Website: home-depot
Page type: cart
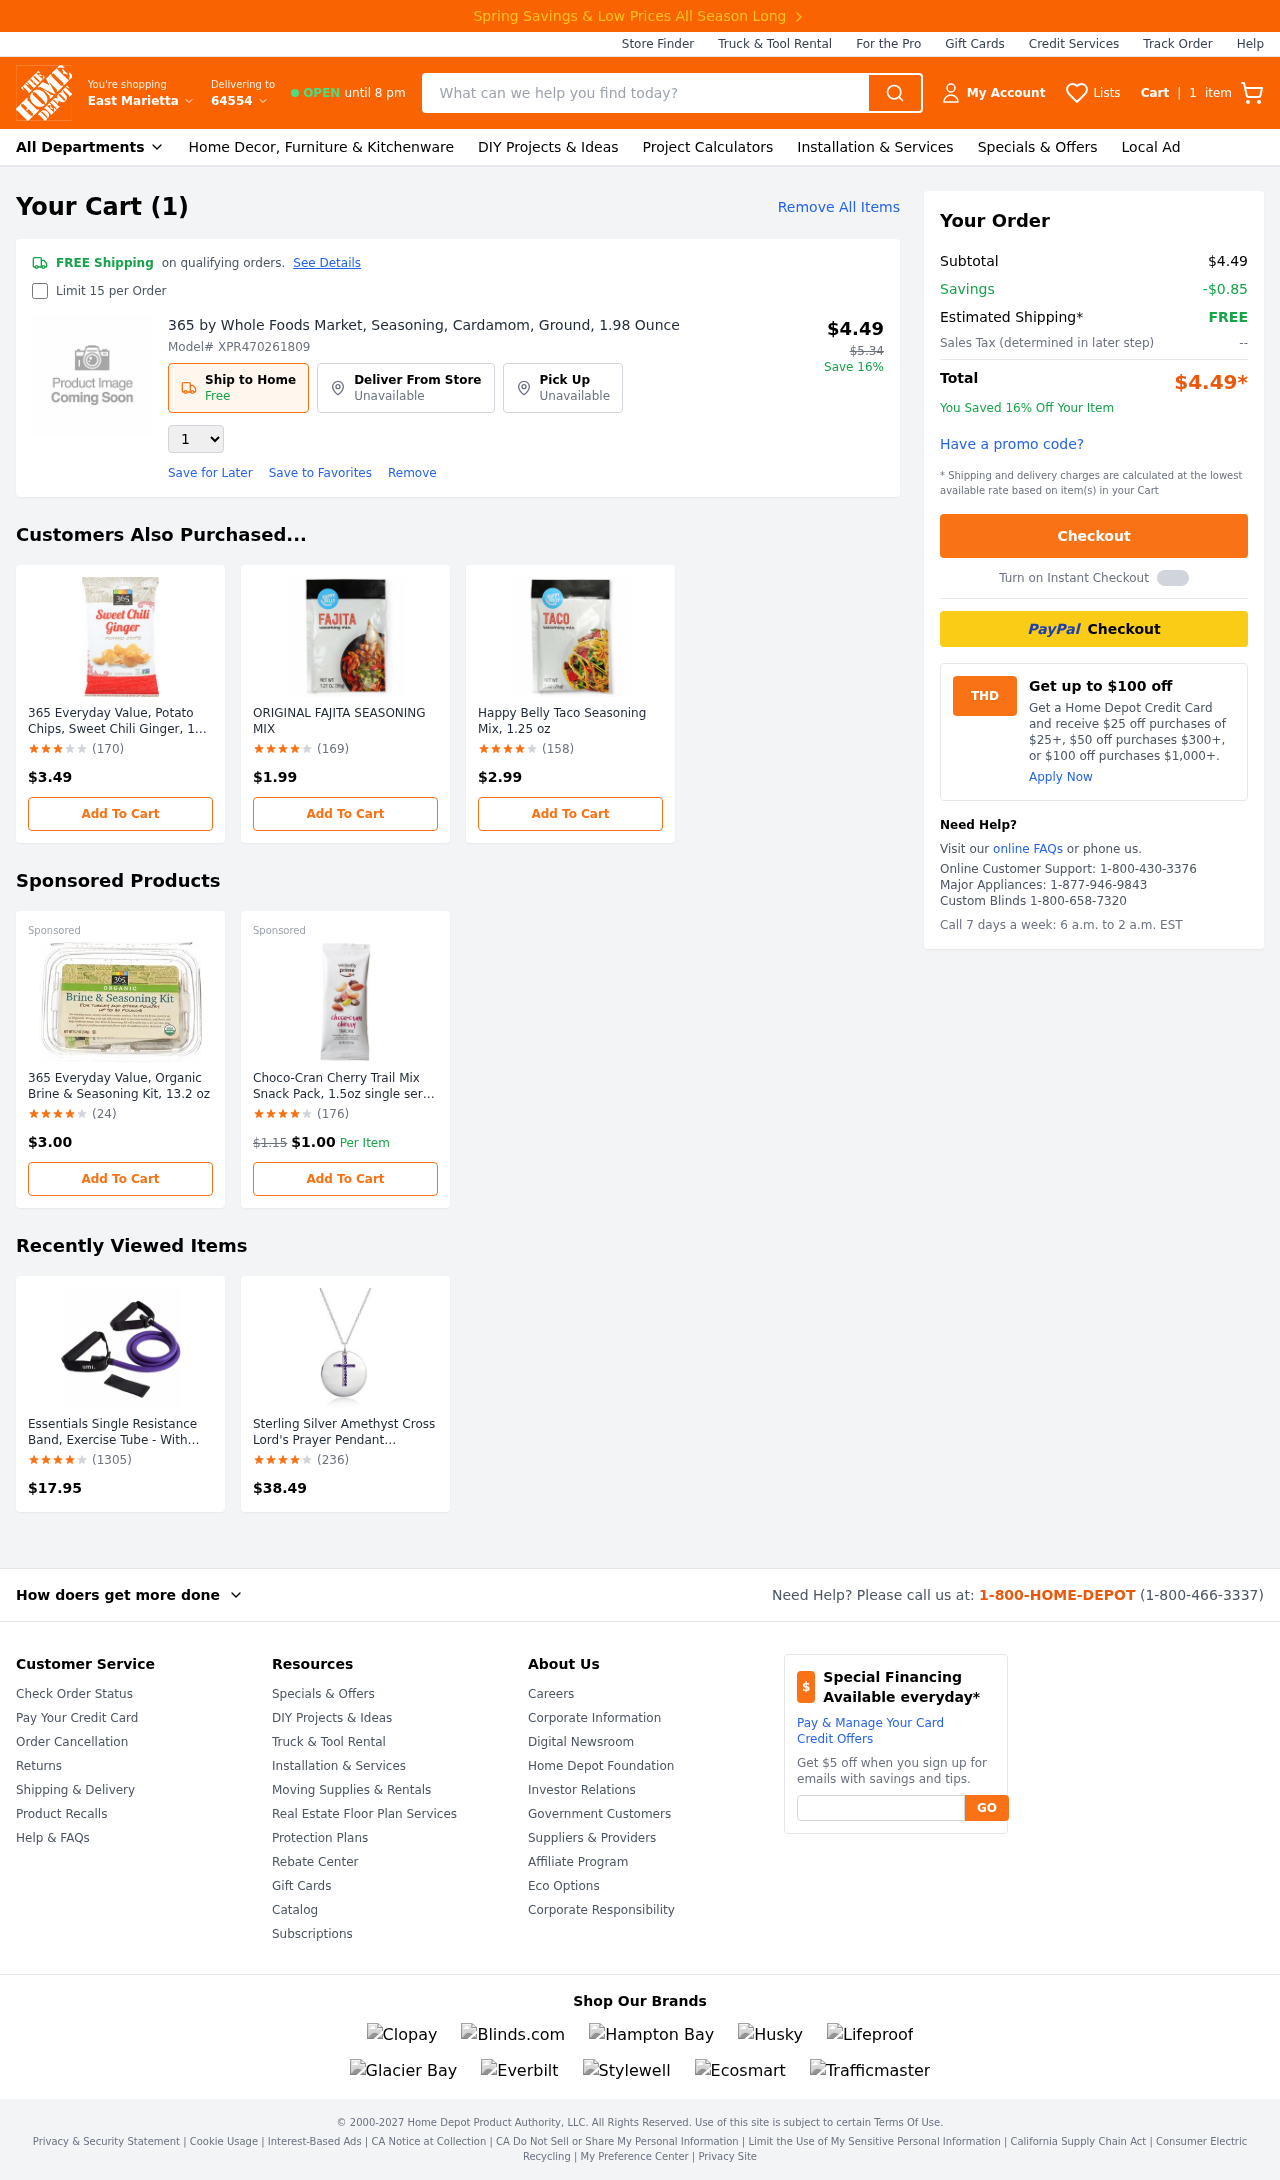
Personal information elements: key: PII_POSTCODE
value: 64554
Product elements: key: PRODUCT1_NAME
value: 365 by Whole Foods Market, Seasoning, Cardamom, Ground, 1.98 Ounce
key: PRODUCT1_PRICE
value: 4.49
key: PRODUCT1_QUANTITY
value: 1
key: PRODUCT2_NAME
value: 365 Everyday Value, Potato Chips, Sweet Chili Ginger, 10 oz
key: PRODUCT2_NUM_RATINGS
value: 170
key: PRODUCT2_PRICE
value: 3.49
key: PRODUCT2_RATING
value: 3.5
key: PRODUCT3_NAME
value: ORIGINAL FAJITA SEASONING MIX
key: PRODUCT3_NUM_RATINGS
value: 169
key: PRODUCT3_PRICE
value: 1.99
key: PRODUCT3_RATING
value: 4.4
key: PRODUCT4_NAME
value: Happy Belly Taco Seasoning Mix, 1.25 oz
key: PRODUCT4_NUM_RATINGS
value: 158
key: PRODUCT4_PRICE
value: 2.99
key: PRODUCT4_RATING
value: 4.1
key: PRODUCT5_NAME
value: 365 Everyday Value, Organic Brine & Seasoning Kit, 13.2 oz
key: PRODUCT5_NUM_RATINGS
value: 24
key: PRODUCT5_PRICE
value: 3
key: PRODUCT5_RATING
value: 4.1
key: PRODUCT6_NAME
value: Choco-Cran Cherry Trail Mix Snack Pack, 1.5oz single serve (Pack of 300)
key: PRODUCT6_NUM_RATINGS
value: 176
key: PRODUCT6_PRICE
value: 1
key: PRODUCT6_RATING
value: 4.6
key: PRODUCT7_NAME
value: Essentials Single Resistance Band, Exercise Tube - With Door Anchor and Manual, For Resistance Train
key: PRODUCT7_NUM_RATINGS
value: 1305
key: PRODUCT7_PRICE
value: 17.95
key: PRODUCT7_RATING
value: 4.6
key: PRODUCT8_NAME
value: Sterling Silver Amethyst Cross Lord's Prayer Pendant Necklace
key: PRODUCT8_NUM_RATINGS
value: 236
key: PRODUCT8_PRICE
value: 38.49
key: PRODUCT8_RATING
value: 4.3
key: PRODUCT1_ORIGINAL_PRICE
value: $5.34
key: PRODUCT6_ORIGINAL_PRICE
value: $1.15
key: PRODUCT_MODEL_NUMBER
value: XPR470261809
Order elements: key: ORDER_NUM_ITEMS
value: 1
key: ORDER_SUBTOTAL
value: $4.49
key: ORDER_SAVINGS
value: -$0.85
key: ORDER_TOTAL
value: $4.49*
Search elements: key: HEADER_SEARCH
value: What can we help you find today?